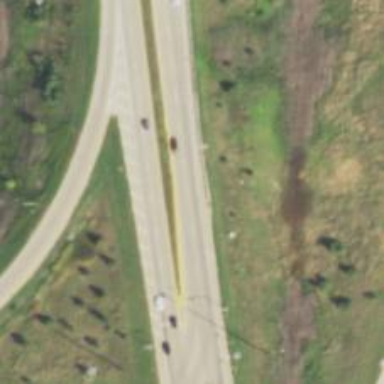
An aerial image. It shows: Trunk highway with embankment.